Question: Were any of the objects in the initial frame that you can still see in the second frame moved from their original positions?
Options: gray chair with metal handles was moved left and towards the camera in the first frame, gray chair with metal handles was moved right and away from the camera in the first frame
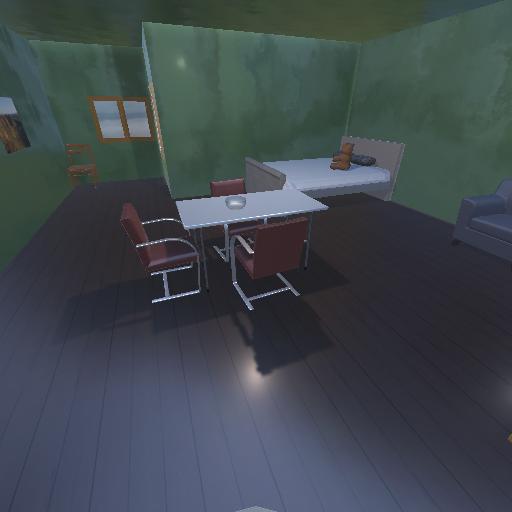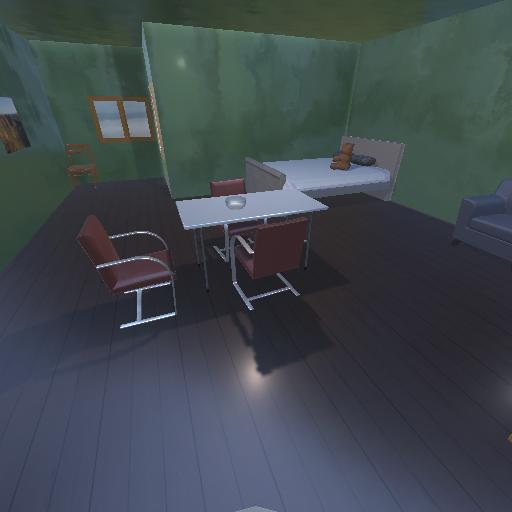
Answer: gray chair with metal handles was moved left and towards the camera in the first frame